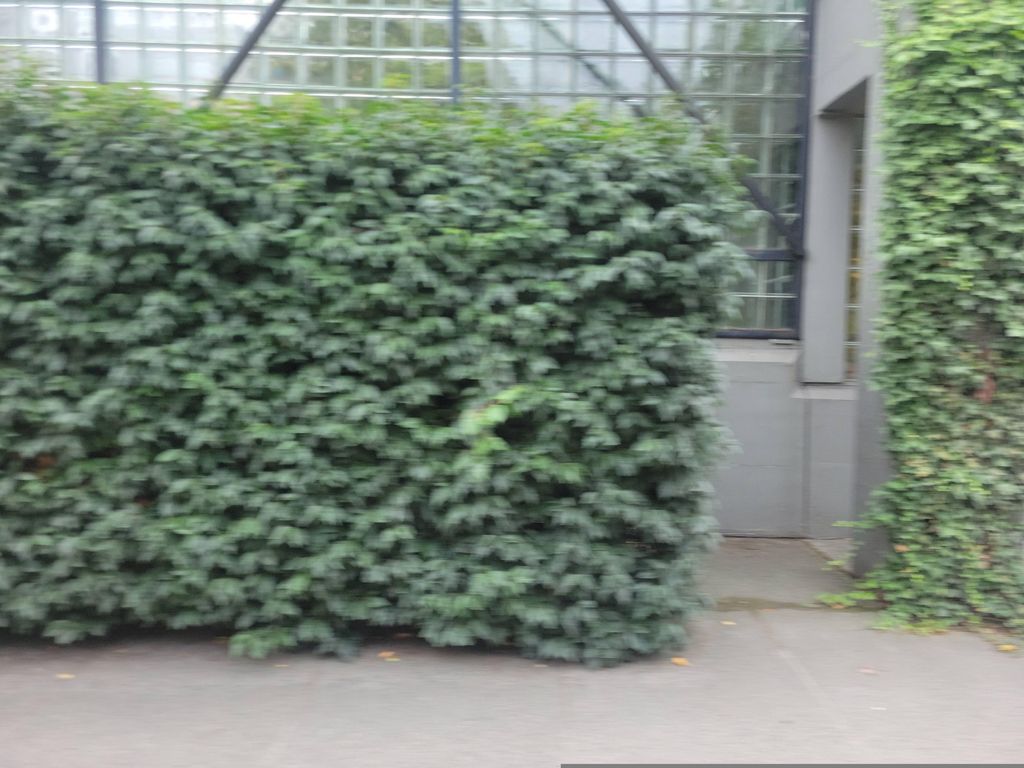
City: vancouver